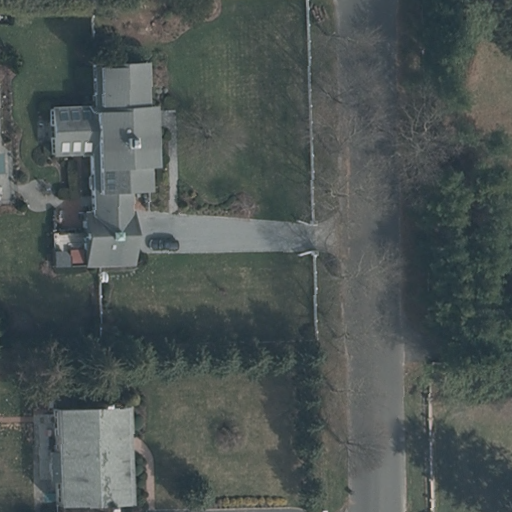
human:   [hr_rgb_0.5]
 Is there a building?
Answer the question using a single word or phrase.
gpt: yes

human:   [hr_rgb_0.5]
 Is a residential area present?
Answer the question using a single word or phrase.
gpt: yes

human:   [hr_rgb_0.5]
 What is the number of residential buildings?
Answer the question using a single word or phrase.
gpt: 2

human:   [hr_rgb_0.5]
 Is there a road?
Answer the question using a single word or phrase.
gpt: yes

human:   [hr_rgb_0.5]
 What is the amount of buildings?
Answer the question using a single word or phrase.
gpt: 2

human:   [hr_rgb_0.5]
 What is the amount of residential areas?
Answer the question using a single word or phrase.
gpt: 1

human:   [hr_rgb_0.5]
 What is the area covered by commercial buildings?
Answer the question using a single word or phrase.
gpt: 0m2

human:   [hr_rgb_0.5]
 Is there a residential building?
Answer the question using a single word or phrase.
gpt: yes

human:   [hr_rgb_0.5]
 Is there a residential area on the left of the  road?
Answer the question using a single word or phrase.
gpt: yes

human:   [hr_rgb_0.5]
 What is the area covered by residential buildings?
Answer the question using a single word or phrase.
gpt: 914m2

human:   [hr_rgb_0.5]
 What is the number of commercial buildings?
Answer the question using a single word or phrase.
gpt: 0

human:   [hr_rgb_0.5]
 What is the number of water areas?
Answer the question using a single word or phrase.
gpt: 0

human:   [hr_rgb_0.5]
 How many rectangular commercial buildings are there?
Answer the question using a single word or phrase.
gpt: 0

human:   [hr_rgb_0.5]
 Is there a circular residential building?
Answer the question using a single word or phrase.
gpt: no

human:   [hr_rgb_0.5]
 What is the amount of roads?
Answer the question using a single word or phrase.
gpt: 1

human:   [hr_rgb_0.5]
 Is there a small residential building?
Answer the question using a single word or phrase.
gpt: no

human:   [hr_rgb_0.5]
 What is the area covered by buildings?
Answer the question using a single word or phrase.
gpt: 914m2

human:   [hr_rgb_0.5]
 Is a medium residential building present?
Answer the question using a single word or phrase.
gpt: yes

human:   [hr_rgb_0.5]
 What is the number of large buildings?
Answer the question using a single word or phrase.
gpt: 1

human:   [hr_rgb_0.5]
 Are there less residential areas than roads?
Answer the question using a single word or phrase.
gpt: no

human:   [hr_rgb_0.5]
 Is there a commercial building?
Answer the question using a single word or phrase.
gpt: no

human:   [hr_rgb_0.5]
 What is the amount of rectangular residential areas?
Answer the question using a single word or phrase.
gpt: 1

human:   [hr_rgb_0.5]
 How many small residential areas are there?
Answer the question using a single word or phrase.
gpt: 0

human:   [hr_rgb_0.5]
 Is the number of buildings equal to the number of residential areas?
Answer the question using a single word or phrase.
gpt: no

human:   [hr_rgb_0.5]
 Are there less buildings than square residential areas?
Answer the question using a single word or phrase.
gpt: no

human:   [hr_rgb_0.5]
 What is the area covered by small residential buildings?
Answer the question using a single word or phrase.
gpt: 0m2

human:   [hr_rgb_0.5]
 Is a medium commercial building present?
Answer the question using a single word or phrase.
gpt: no

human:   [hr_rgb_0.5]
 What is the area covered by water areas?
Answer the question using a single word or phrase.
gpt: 0m2

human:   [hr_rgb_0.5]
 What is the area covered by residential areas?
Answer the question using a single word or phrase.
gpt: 10595m2

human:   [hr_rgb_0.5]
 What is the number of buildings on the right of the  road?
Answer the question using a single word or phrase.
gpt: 0

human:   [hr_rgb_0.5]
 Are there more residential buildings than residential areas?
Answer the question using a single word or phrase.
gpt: yes

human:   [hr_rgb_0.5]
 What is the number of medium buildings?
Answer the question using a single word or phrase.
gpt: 1

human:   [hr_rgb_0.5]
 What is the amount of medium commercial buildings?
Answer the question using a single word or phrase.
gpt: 0

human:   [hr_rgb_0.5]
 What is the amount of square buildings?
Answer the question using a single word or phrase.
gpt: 0

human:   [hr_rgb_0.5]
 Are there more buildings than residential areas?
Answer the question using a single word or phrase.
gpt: yes

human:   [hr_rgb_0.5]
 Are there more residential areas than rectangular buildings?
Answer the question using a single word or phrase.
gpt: yes

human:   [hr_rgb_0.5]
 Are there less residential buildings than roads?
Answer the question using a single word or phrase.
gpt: no

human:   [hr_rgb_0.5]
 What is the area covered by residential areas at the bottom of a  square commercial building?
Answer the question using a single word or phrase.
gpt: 0m2

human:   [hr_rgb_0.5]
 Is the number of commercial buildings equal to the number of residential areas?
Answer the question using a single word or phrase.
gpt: no

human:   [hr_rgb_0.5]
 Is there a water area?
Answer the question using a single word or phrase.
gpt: no

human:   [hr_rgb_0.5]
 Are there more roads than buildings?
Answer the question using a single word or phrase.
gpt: no

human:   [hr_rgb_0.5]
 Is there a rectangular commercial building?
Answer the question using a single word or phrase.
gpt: no

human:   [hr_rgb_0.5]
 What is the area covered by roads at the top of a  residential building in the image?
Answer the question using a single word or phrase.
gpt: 0m2

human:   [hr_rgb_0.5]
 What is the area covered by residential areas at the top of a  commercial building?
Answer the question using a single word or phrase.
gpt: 0m2

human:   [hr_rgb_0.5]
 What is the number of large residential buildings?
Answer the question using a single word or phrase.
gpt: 1

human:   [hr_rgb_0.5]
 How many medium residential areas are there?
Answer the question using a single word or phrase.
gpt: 0

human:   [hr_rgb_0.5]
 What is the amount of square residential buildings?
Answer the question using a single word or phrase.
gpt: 0

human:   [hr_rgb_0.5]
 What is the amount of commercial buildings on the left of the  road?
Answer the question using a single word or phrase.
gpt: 0

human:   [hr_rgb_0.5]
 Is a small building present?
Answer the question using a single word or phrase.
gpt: no

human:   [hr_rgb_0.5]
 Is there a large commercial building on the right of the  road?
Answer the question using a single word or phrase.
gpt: no

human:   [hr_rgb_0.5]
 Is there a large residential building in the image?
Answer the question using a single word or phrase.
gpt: yes

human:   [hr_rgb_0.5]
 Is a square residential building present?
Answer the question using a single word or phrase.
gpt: no

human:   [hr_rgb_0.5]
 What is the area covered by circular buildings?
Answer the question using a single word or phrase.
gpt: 0m2

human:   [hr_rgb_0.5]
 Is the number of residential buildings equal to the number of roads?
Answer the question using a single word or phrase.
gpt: no

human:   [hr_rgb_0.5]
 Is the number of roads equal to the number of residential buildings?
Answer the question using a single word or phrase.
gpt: no

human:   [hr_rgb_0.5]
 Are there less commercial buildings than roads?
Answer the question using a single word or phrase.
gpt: yes

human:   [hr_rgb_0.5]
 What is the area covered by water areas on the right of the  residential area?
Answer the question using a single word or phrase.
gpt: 0m2

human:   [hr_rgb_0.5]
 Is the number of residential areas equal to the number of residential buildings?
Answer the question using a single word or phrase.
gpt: no

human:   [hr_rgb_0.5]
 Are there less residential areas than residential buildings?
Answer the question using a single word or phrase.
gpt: yes

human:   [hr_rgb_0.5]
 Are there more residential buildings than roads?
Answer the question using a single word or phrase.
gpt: yes

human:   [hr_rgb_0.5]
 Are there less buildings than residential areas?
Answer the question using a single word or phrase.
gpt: no

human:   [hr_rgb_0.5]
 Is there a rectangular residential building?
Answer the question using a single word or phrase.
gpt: no

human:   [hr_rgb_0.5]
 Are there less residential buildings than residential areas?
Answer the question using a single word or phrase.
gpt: no

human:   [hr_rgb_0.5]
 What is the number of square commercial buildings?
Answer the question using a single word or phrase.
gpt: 0